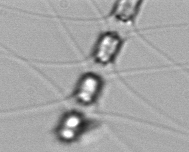
Label: Chaetoceros_didymus